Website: walmart
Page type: newsletter-management
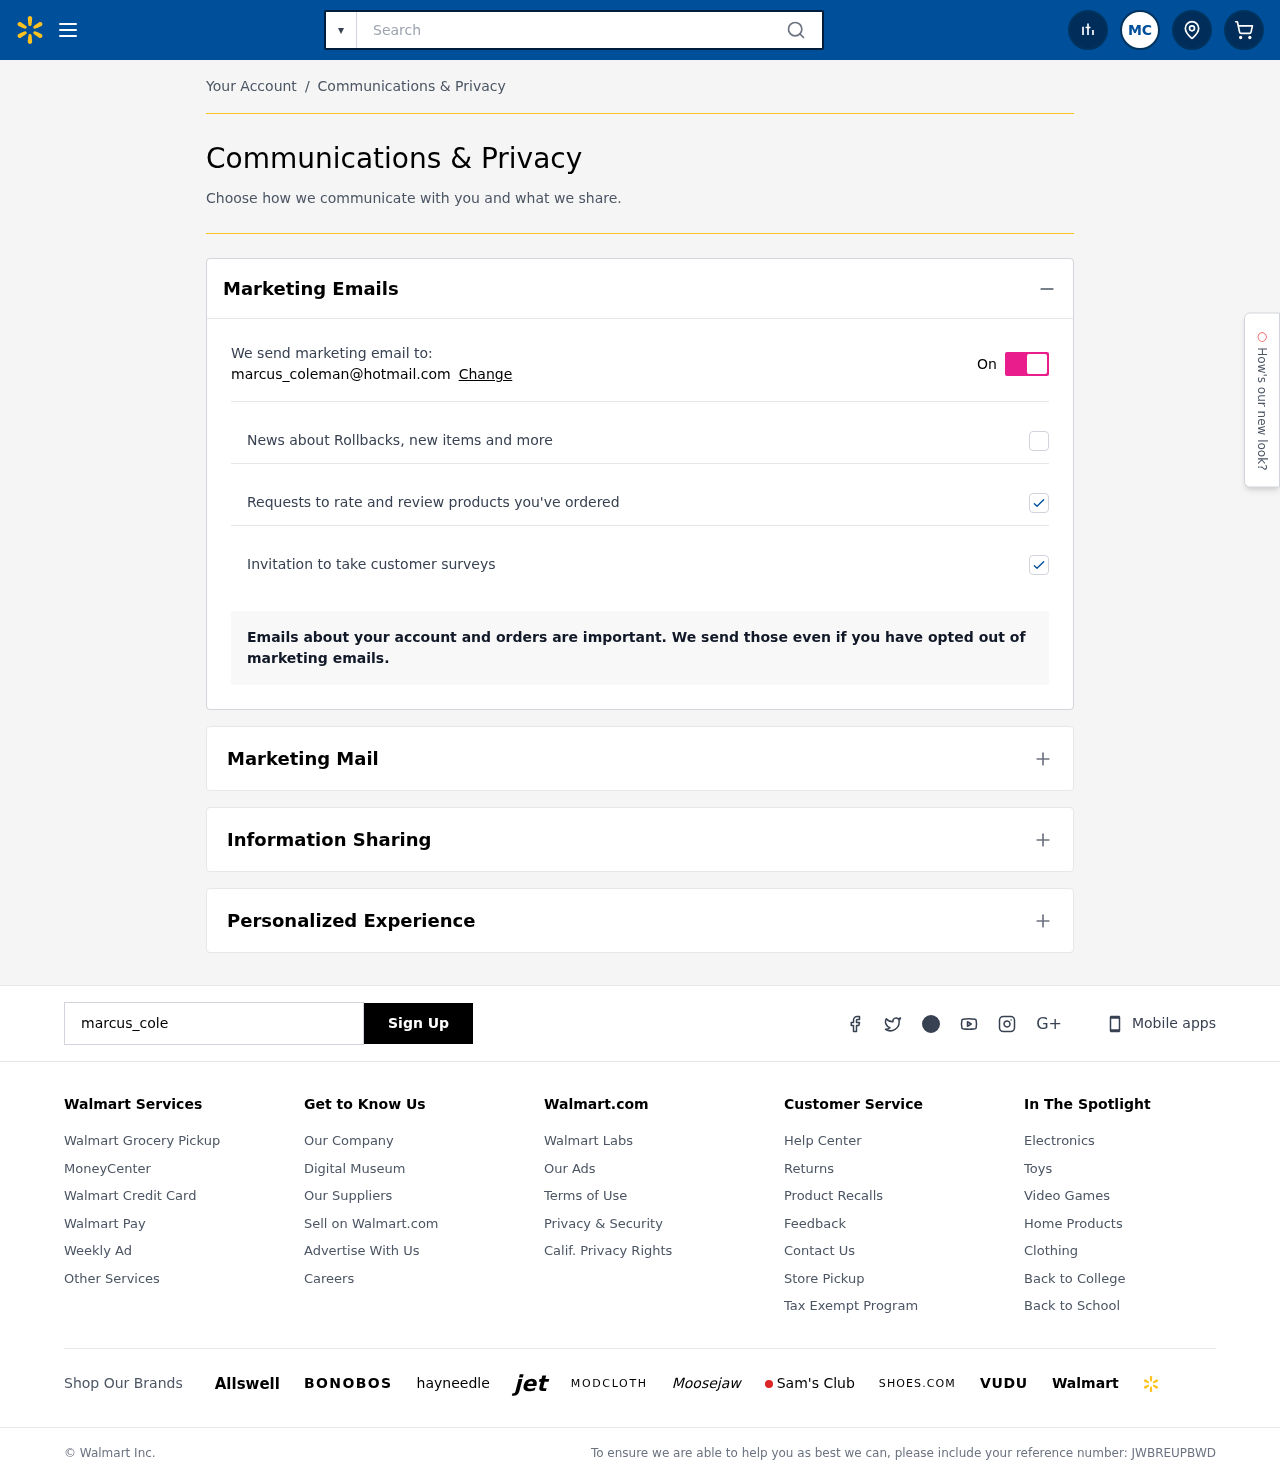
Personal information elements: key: PII_EMAIL
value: marcus_coleman@hotmail.com
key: PII_INITIALS
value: MC
Search elements: key: HEADER_SEARCH
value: Search